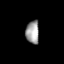
Tissue: skin
Cell type: Others
Senescence score: 0.6765
Nuclear area (px): 300
Mean DAPI intensity: 157.843